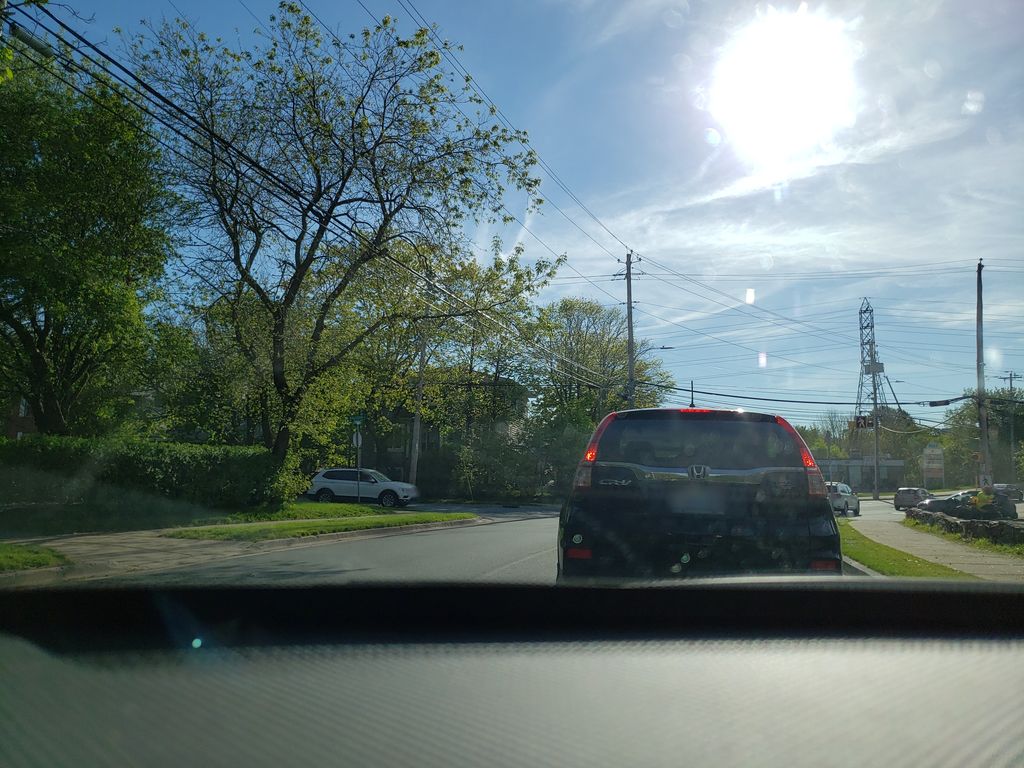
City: halifax